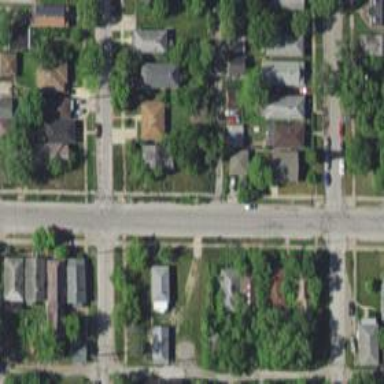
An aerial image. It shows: Alley classified as service road.